Question: I have a data frame defined by "Data" and two subsets of this data set (scale1, scale2). I want to plot this scales by gender and then by country, without having to define scales every time. I know that is possible in R, and may be a newbie question, but I just can't find the logic to do it. I have searched it but I can't find what I want. If someone can give me a clue for that data managment (not for plotting), I would be very grateful.
I know with that simple DataFrame maybe could be easier defining subsets everytime, but my original Dataframe has a lot of items and it is difficult operate this way.
'''
Data<- data.frame(item1=c(1, 2, 3, 4, 5, 1, 2, 3, 4, 5, NA, 5, NA, NA),
item2=c(1, 2, 2, 4, 1, 1, 2, 3, 5, 5, NA, NA, NA, NA),
item3=c(1, 2, 2, 4, 1, 1, 2, 3, 5, 5, NA, NA, NA, NA),
item4=c(1, 2, 2, 4, 1, 1, 4, 3, 1, 5, NA, 3, NA, NA),
item5=c(1, 5, 2, 4, 2, 1, 2, 3, 5, 5, NA, NA, 1, NA),
item6=c(1, 2, 3, 4, 5, 1, 2, 3, 4, 5, NA, 5, NA, NA),
item7=c(1, 2, 1, 5, 1, 2, 2, 3, 5, 5, NA, NA, NA, NA),
item8=c(1, 4, 2, 4, 3, 1, 2, 8, 5, 5, NA, NA, NA, NA),
gender=c(1, 2, 1, 2, 2,1, 2, 1, 2, 1, 1, 2, 1, 2),
country=c(1, 2, 3, 3, 1,1, 2, 1, 3, 1, 3, 2, 1, 2))
scale1 <- subset(Data, select=c(item1, item2, item3, item4))
scale2 <- subset(Data, select=c(item5, item6, item7, item8))
'''
Now for plotting I'm using this instrucions, but I'm pretty sure there is another better way to do that:
'''
womandata <- Data[ which(Data$gender== "1"), ]
scale1F <-subset(womandata, select= c( item1, item2, item3, item4))
scale2F <-subset(womandata, select= c( item5, item6, item7, item8))
mandata <- Data[ which(Data$gender== "2"), ]
scale1M <-subset(mandata, select= c( item1, item2, item3, item4))
scale2M <-subset(mandata, select= c( item5, item6, item7, item8))
par(mfrow=c(2,1))
boxplot(scale1F, xlab="", xaxt = "n", col="gray", main="Woman")
text(1:34, par("usr")[1],
srt=45, pos=1, xpd=TRUE, offset=-1)
boxplot(scale1M, xlab="", xaxt = "n", col="gray", main ="Man")
text(1:34, par("usr")[1],
srt=45, pos=1, xpd=TRUE, offset=-1)
'''

Best wishes,
Angulo
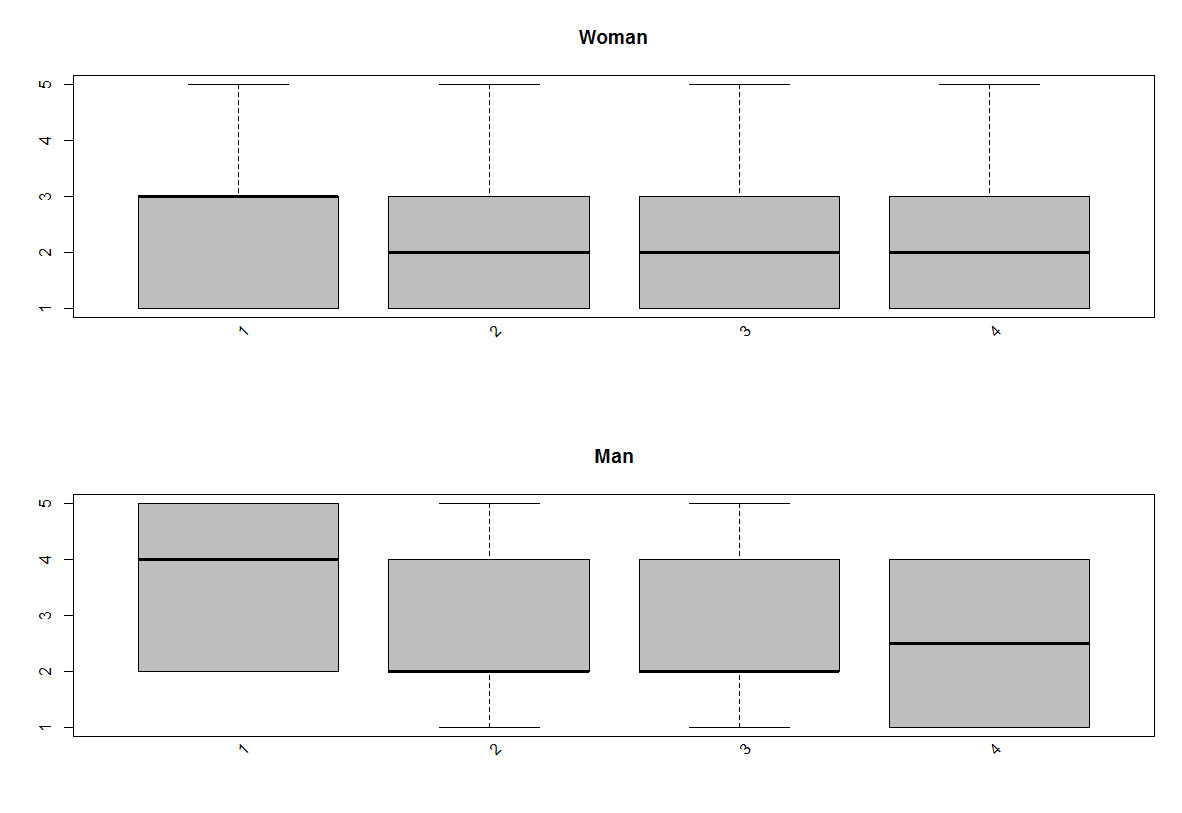
Answer: I'm still not sure of your aim, but maybe this helps:
'''
female <- Data$gender == 1
scale1 <- names(Data) %in% c("item1", "item2", "item3", "item4")
boxplot(Data[female, scale1], xlab="", xaxt = "n", col="gray", main="Woman")
boxplot(Data[!female, scale1], xlab="", xaxt = "n", col="gray", main="Man")
'''